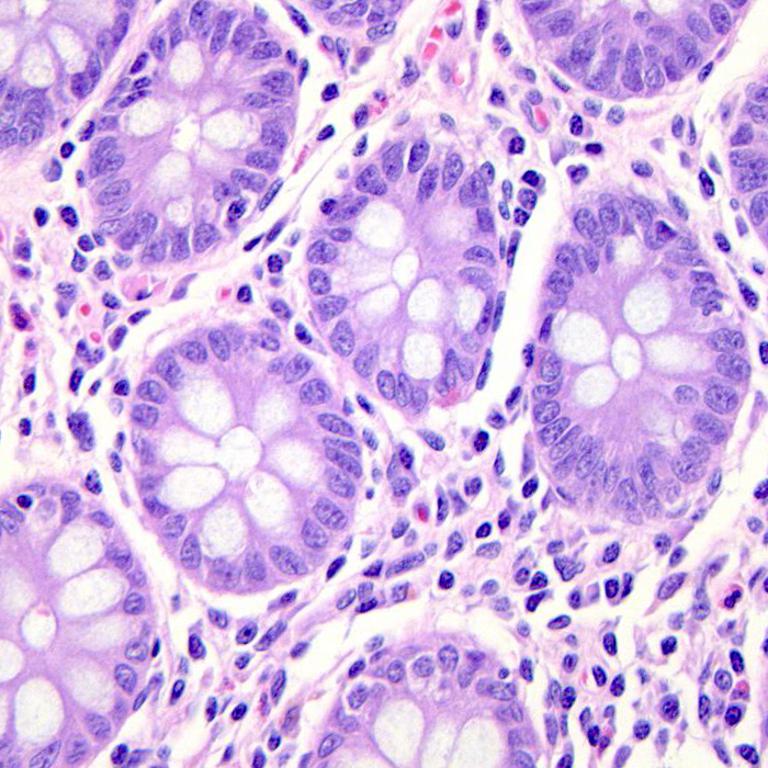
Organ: colon
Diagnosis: benign